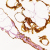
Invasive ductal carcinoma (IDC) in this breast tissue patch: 0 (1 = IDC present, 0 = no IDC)